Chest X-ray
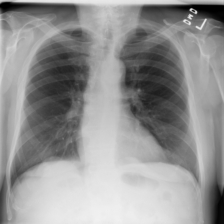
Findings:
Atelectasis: negative
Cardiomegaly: negative
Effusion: negative
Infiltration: negative
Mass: negative
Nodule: negative
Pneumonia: negative
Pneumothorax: negative
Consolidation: negative
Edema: negative
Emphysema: negative
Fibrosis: negative
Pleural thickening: negative
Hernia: negative